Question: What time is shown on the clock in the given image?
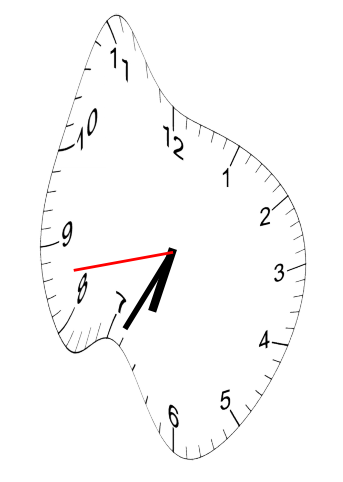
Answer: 06:34:43